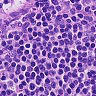
Metastatic tissue present: no